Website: crate-barrel
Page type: gifting
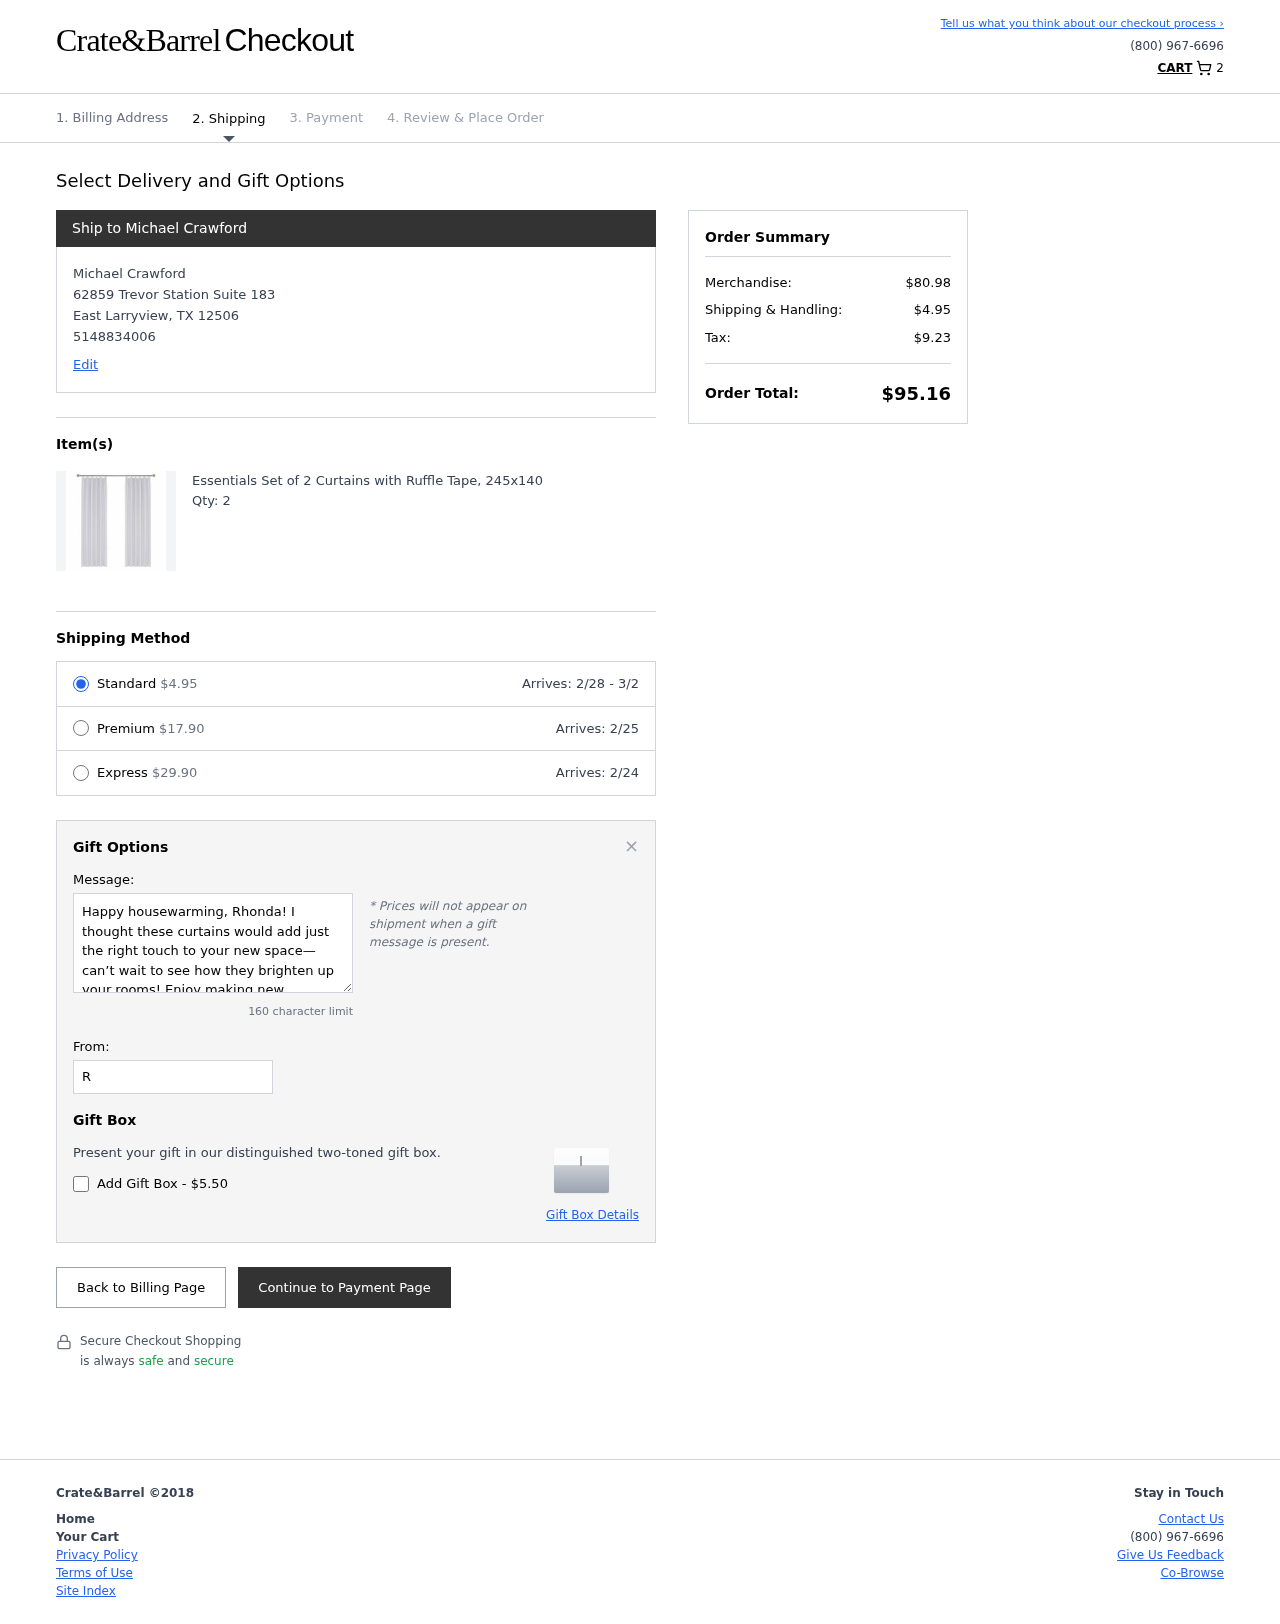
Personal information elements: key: PII_CITY
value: East Larryview
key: PII_FULLNAME
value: Michael Crawford
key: PII_GIFT_FIRSTNAME
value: Rhonda
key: PII_GIFT_MESSAGE
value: Happy housewarming, Rhonda! I thought these curtains would add just the right touch to your new space—can’t wait to see how they brighten up your rooms! Enjoy making new memories in your cozy home.

Michael
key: PII_PHONE
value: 5148834006
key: PII_POSTCODE
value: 12506
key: PII_STATE_ABBR
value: TX
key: PII_STREET
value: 62859 Trevor Station Suite 183
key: PII_FULLNAME2
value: Michael Crawford
Product elements: key: PRODUCT1_NAME
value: Essentials Set of 2 Curtains with Ruffle Tape, 245x140
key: PRODUCT1_QUANTITY
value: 2
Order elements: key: ORDER_NUM_ITEMS
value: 2
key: ORDER_SHIPPING_COST
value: $4.95
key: ORDER_DELIVERY_DATE_RANGE
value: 2/28 - 3/2
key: ORDER_PREMIUM_SHIPPING
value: $17.90
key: ORDER_PREMIUM_DATE
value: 2/25
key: ORDER_EXPRESS_SHIPPING
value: $29.90
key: ORDER_EXPRESS_DATE
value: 2/24
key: ORDER_SUBTOTAL
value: $80.98
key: ORDER_TAX
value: $9.23
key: ORDER_TOTAL
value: $95.16